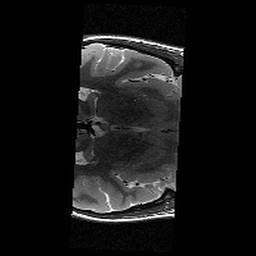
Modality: T2w
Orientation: axial
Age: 13
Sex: female
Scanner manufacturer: siemens
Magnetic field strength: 3 T
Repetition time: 8.46 s
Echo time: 0.067 s